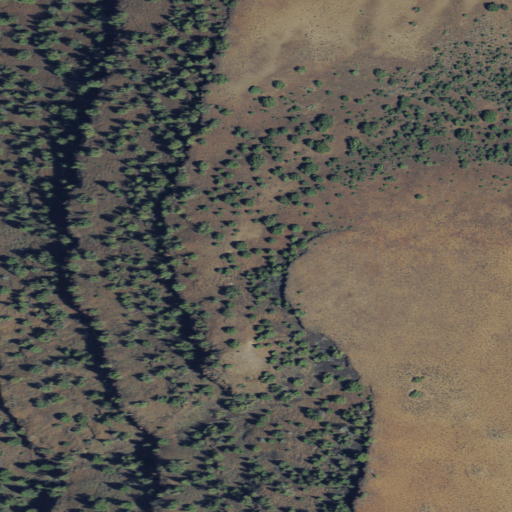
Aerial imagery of mountain in Oregon named Table Mountain containing grassland, shrub, and evergreen forest